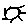
Label: sun